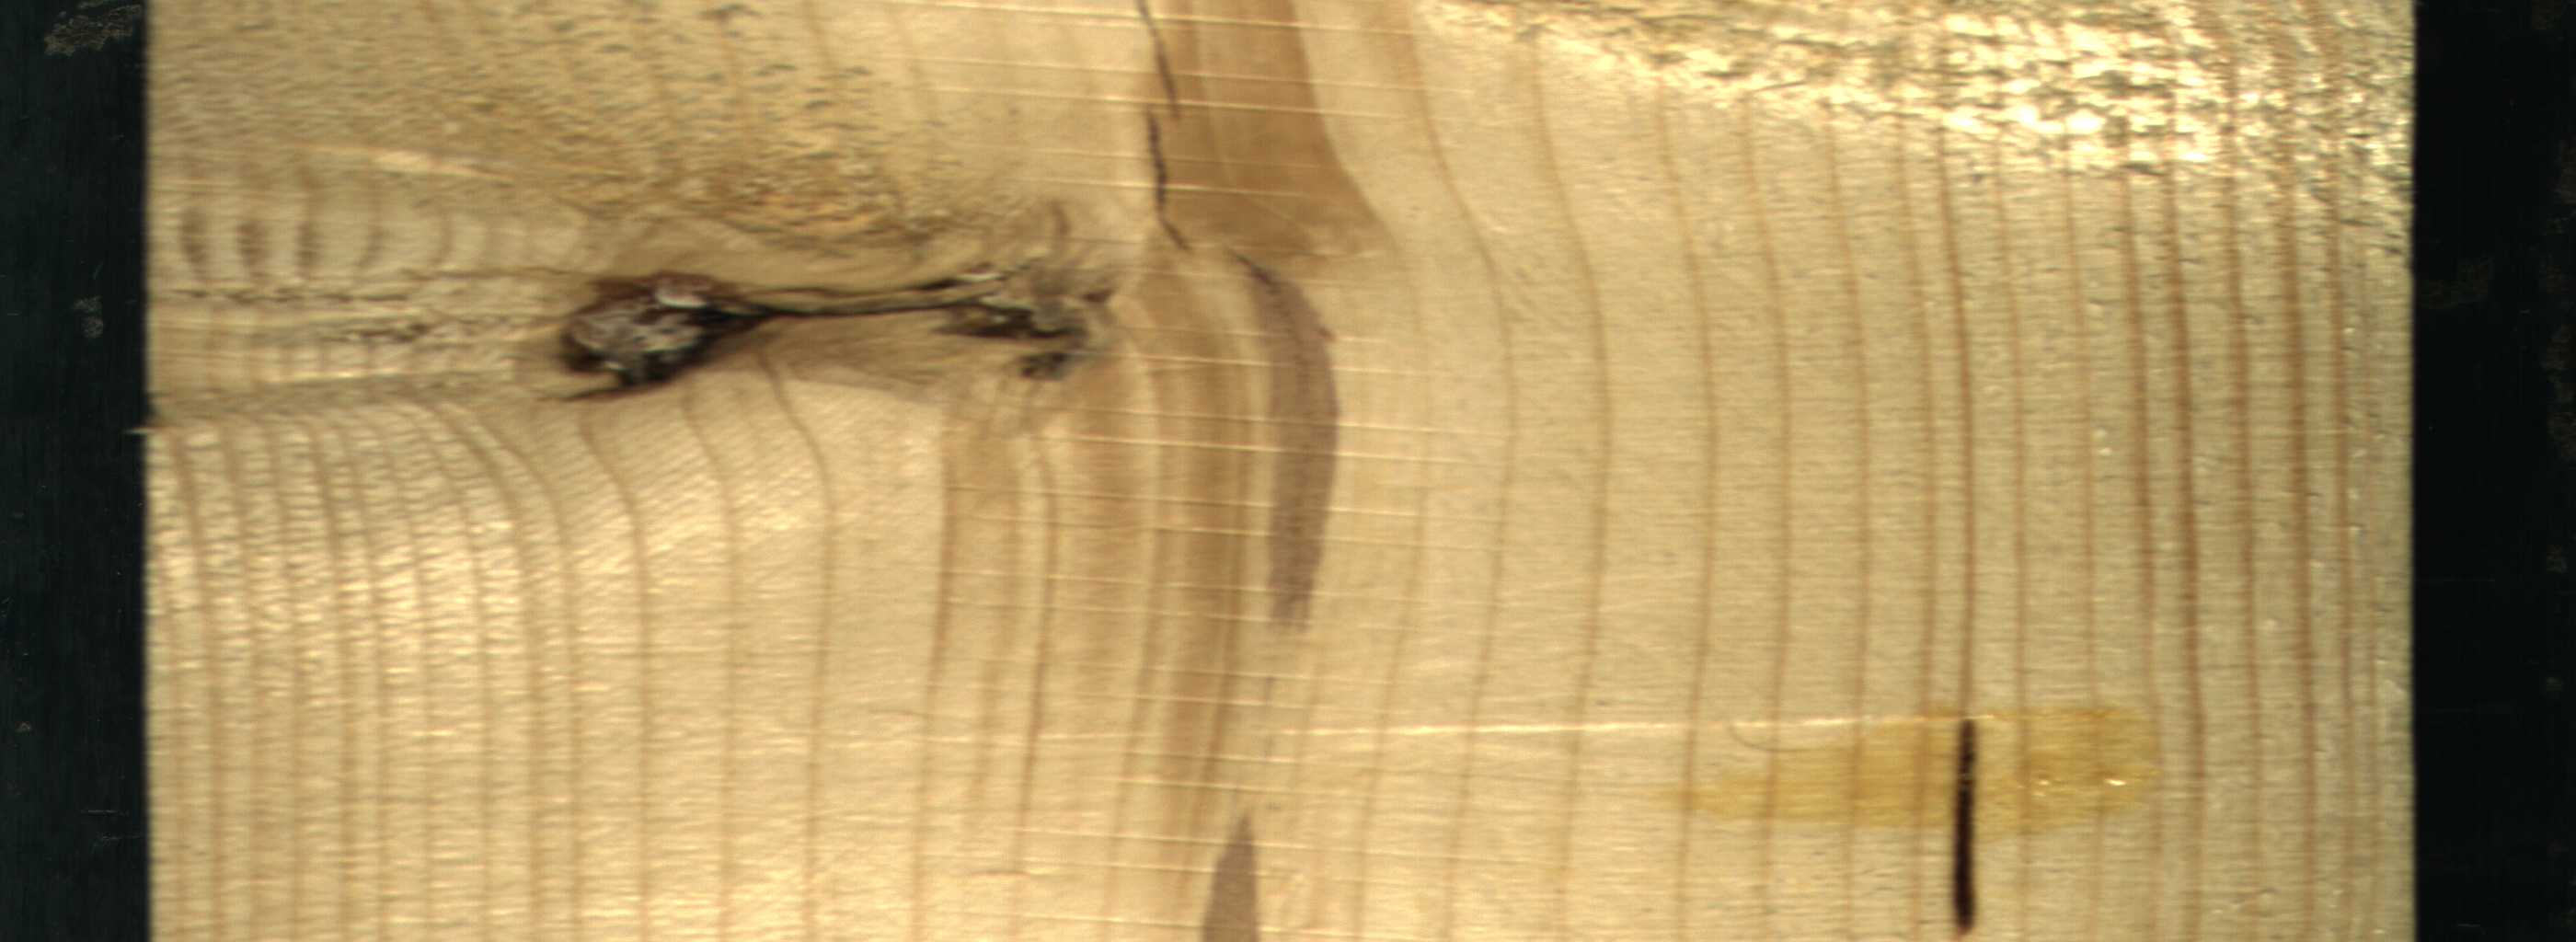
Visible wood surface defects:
Marrow
Marrow
resin
Crack
Dead_Knot